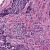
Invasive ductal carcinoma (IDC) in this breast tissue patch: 1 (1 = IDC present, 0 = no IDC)